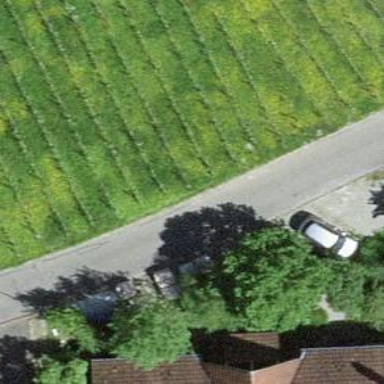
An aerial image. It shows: Residential road.